Interaction volume radius: 5 \u00c5
Interaction volume height: 15 \u00c5
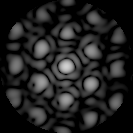
Disorder parameter: 0.3009